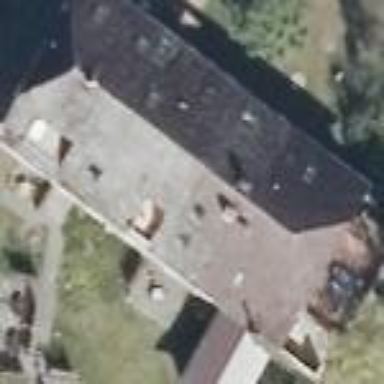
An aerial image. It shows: Building.